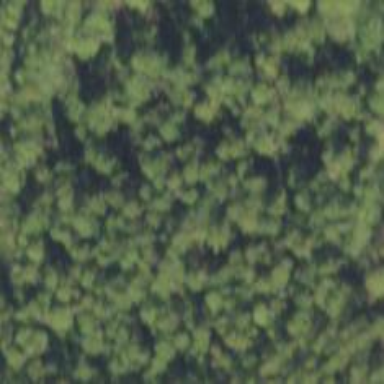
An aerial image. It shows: Beautiful woodland area.